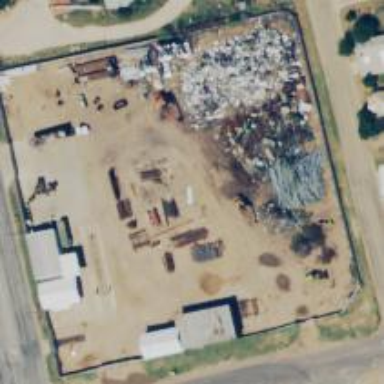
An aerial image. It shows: Recycling center for various types of waste.